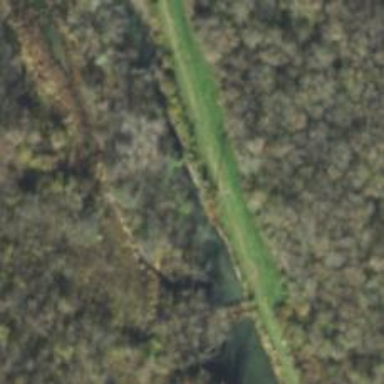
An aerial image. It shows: Lock gate on waterway.